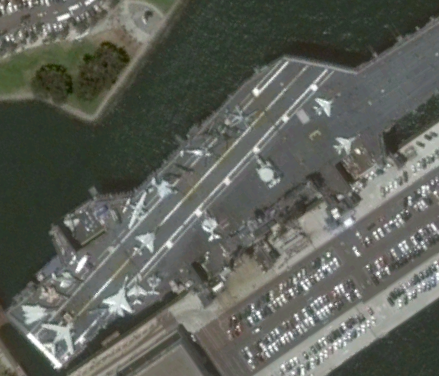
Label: Midway-class_aircraft_carrier